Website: home-depot
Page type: cart
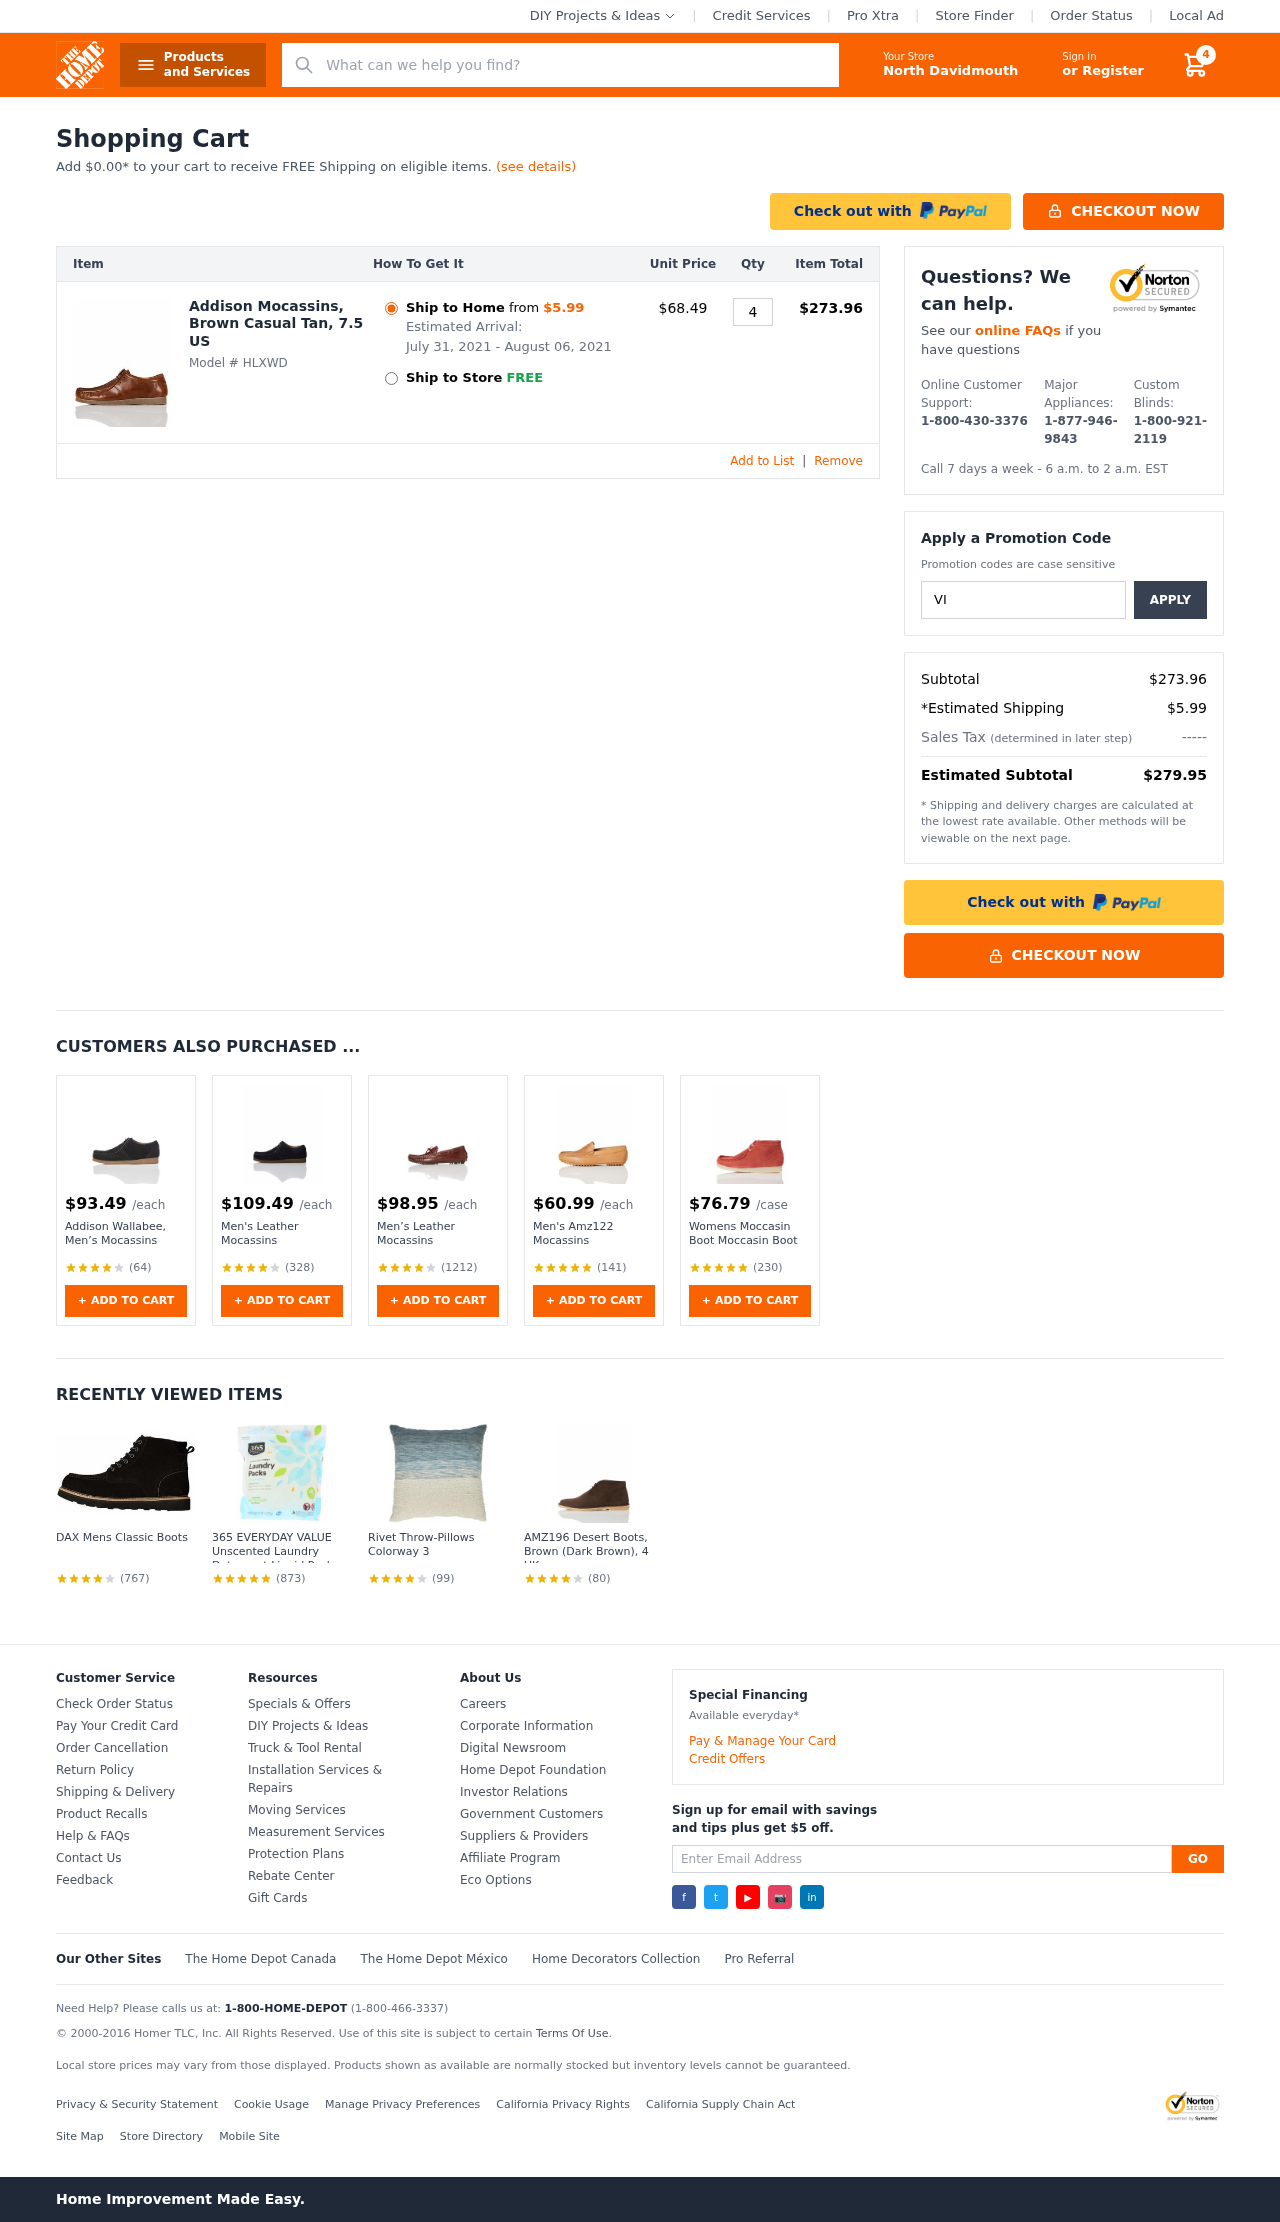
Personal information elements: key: PII_CITY
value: North Davidmouth
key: PII_PROMO_CODE
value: VIP1029
Product elements: key: PRODUCT1_NAME
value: Addison Mocassins, Brown Casual Tan, 7.5 US
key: PRODUCT1_PRICE
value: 68.49
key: PRODUCT1_QUANTITY
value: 4
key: PRODUCT2_PRICE
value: $93.49
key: PRODUCT2_NAME
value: Addison Wallabee, Men’s Mocassins
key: PRODUCT2_NUM_RATINGS
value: (64)
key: PRODUCT3_PRICE
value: $109.49
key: PRODUCT3_NAME
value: Men's Leather Mocassins
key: PRODUCT3_NUM_RATINGS
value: (328)
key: PRODUCT4_PRICE
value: $98.95
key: PRODUCT4_NAME
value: Men’s Leather Mocassins
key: PRODUCT4_NUM_RATINGS
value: (1212)
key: PRODUCT5_PRICE
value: $60.99
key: PRODUCT5_NAME
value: Men's Amz122 Mocassins
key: PRODUCT5_NUM_RATINGS
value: (141)
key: PRODUCT6_PRICE
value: $76.79
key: PRODUCT6_NAME
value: Womens Moccasin Boot Moccasin Boot
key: PRODUCT6_NUM_RATINGS
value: (230)
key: PRODUCT7_NAME
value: DAX Mens Classic Boots
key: PRODUCT7_NUM_RATINGS
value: (767)
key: PRODUCT8_NAME
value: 365 EVERYDAY VALUE Unscented Laundry Detergent Liquid Packs 45 Count, 45 CT
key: PRODUCT8_NUM_RATINGS
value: (873)
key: PRODUCT9_NAME
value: Rivet Throw-Pillows Colorway 3
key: PRODUCT9_NUM_RATINGS
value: (99)
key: PRODUCT10_NAME
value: AMZ196 Desert Boots, Brown (Dark Brown), 4 UK
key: PRODUCT10_NUM_RATINGS
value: (80)
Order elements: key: ORDER_NUM_ITEMS
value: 4
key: AMOUNT_TO_FREE_SHIPPING
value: $0.00
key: ORDER_SHIPPING_DATE
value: July 31, 2021
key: ORDER_DELIVERY_DATE
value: August 06, 2021
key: ORDER_ITEM_TOTAL
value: $273.96
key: ORDER_SUBTOTAL
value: $273.96
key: ORDER_SHIPPING_COST
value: $5.99
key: ORDER_TOTAL
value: $279.95
Search elements: key: HEADER_SEARCH
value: What can we help you find?